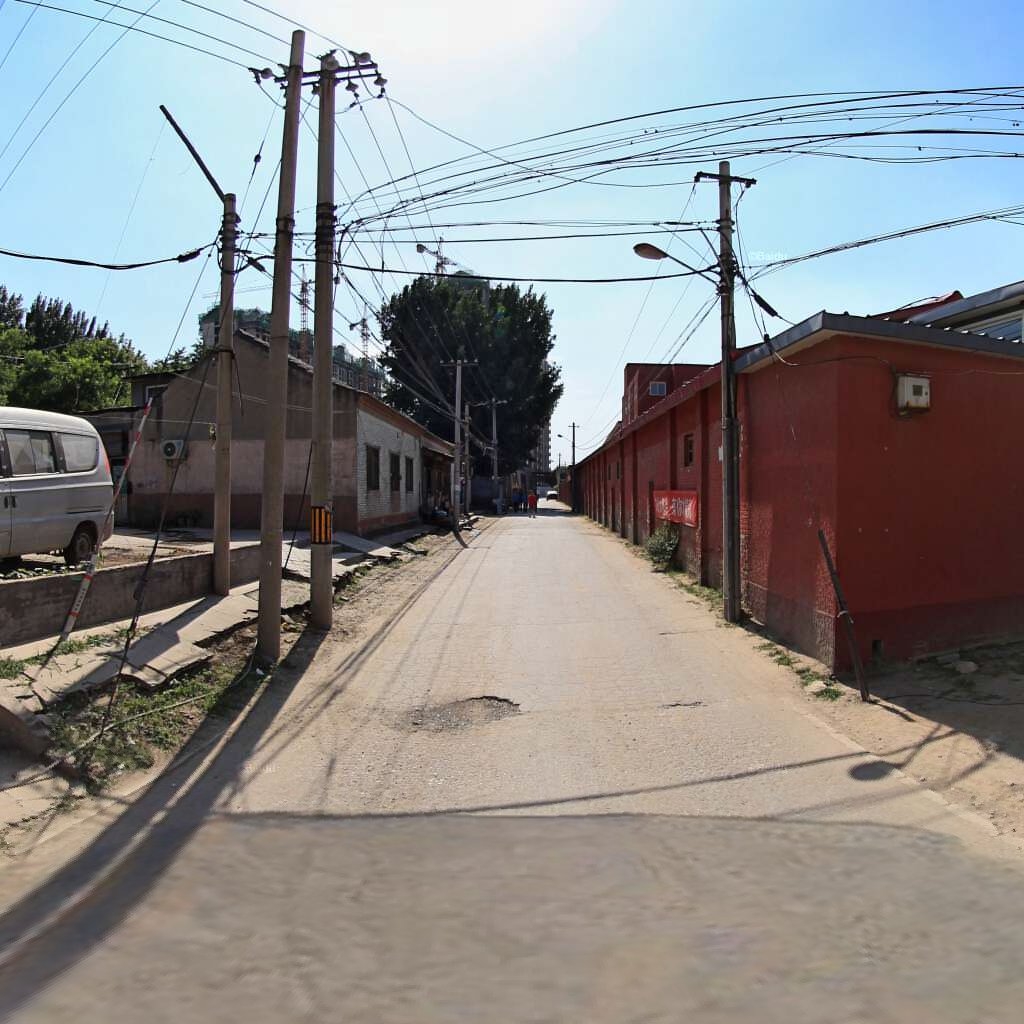
Region: Chaoyang
Road damage annotations: pothole, alligator crack